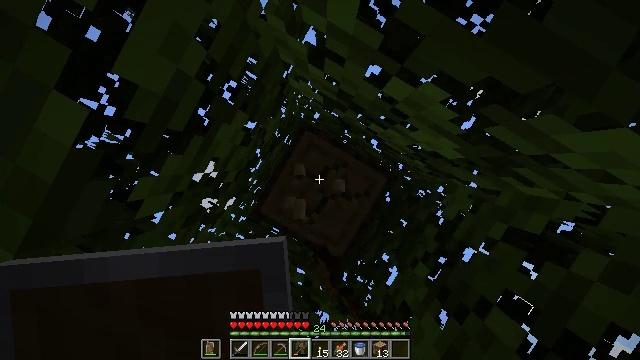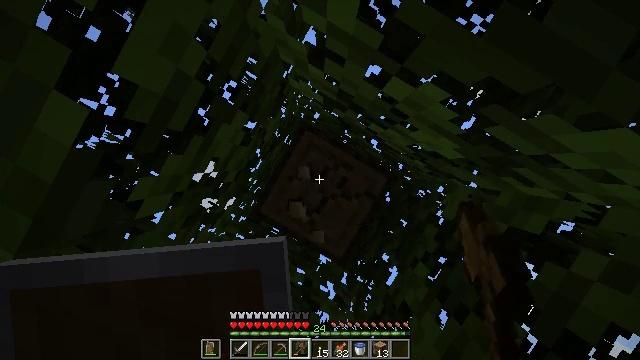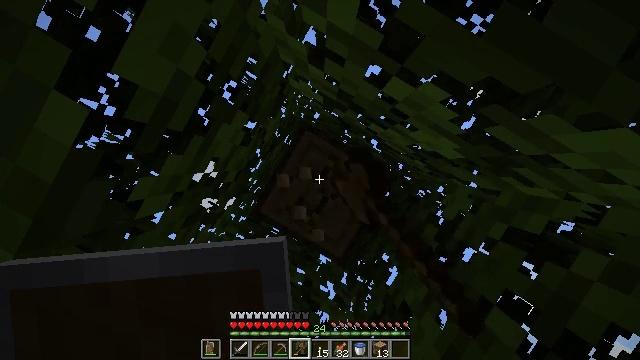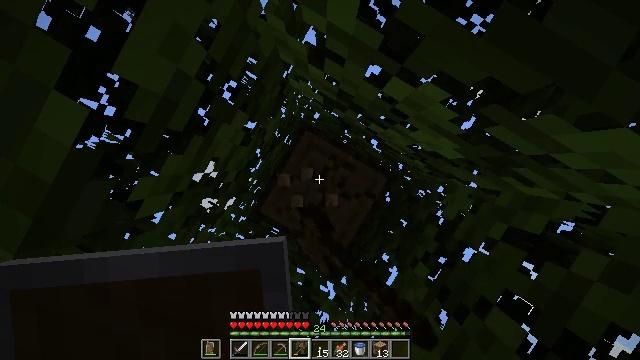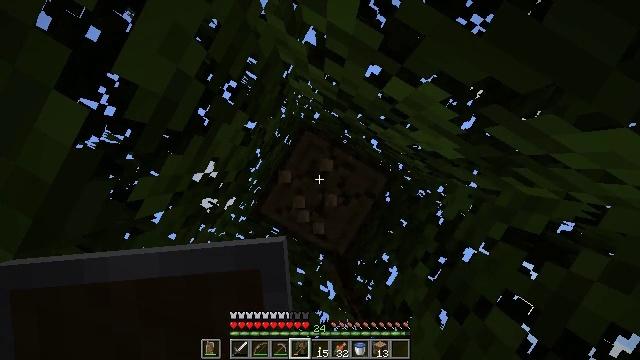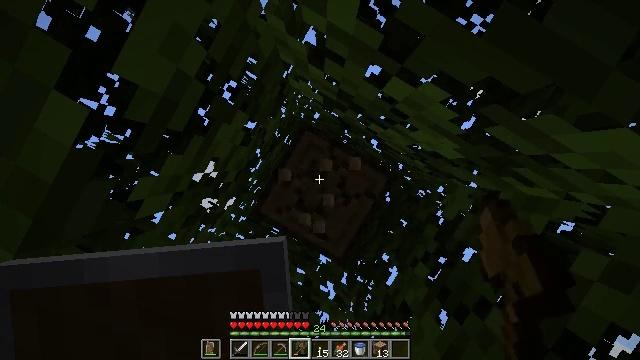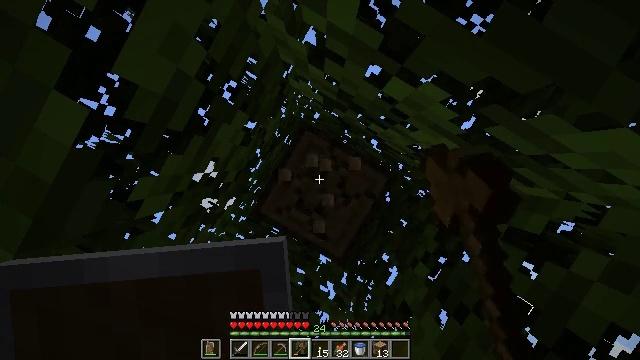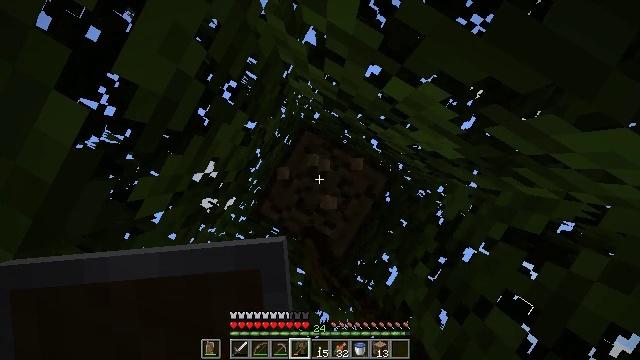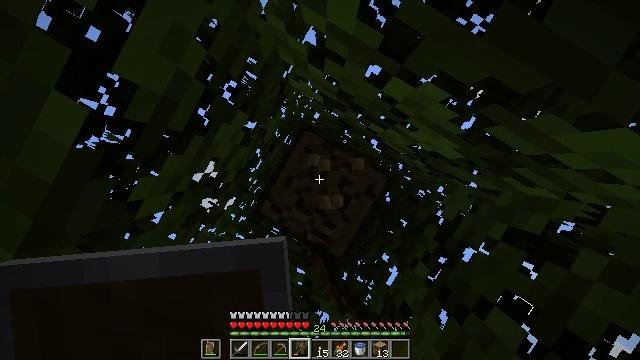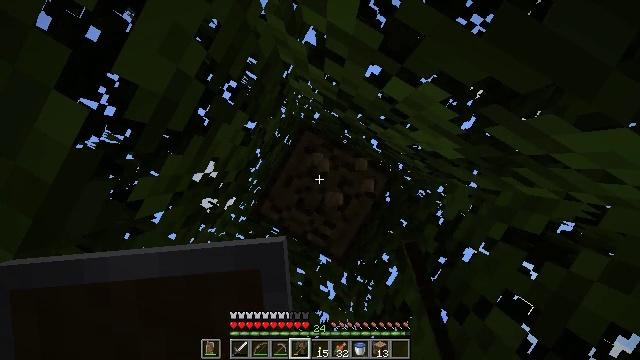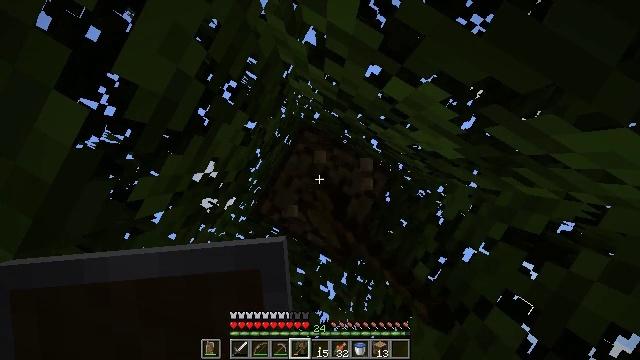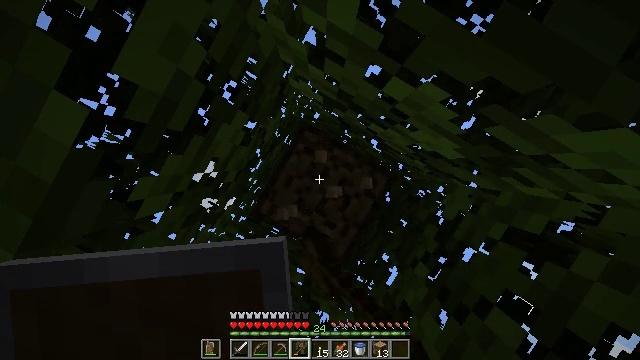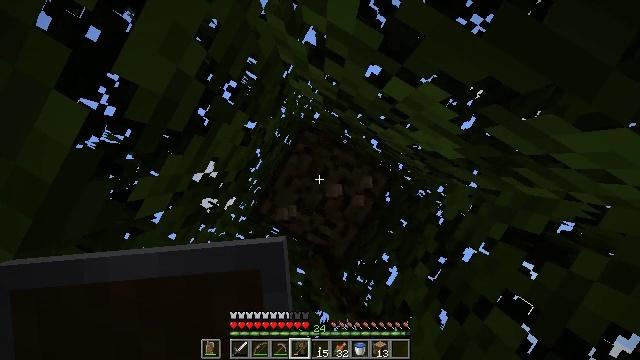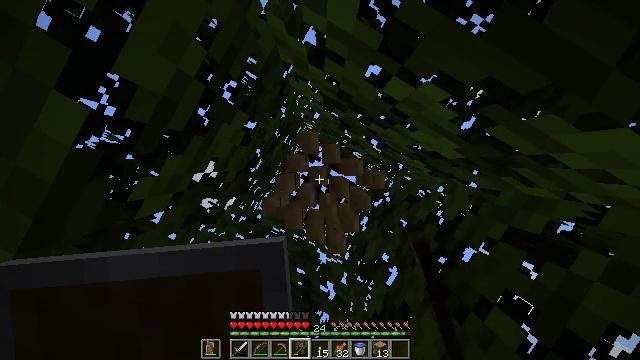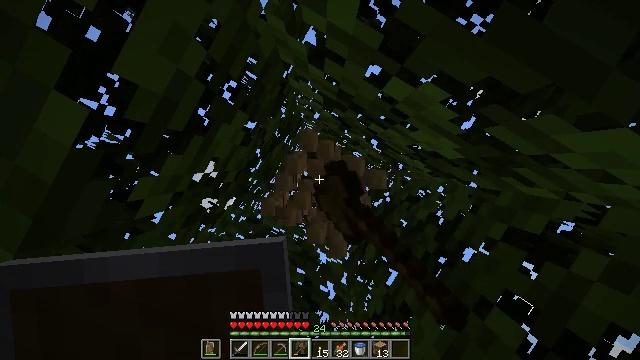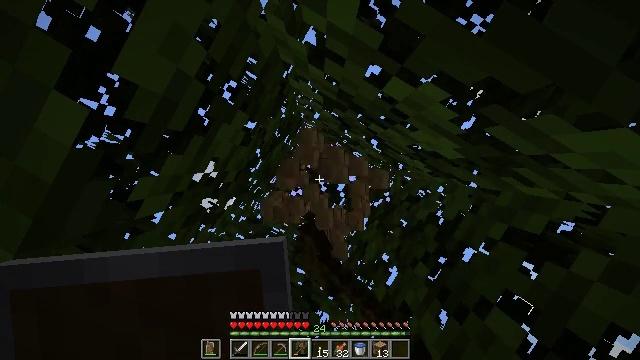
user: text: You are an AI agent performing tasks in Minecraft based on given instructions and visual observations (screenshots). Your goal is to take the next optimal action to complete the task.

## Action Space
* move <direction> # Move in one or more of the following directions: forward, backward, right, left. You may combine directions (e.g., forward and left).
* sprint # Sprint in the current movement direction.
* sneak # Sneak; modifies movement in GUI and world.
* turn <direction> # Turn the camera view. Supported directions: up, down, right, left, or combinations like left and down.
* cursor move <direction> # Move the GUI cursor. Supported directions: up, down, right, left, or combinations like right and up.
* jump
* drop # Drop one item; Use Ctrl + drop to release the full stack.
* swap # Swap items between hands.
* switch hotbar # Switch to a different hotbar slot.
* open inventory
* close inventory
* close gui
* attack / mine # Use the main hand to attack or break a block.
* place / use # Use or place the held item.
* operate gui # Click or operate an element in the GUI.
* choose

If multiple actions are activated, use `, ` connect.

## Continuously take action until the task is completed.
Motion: motion action
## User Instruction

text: Gather oak logs from trees.
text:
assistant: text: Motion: attack / mine
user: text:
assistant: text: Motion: attack / mine
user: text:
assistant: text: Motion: attack / mine
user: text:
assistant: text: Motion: attack / mine
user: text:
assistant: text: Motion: attack / mine
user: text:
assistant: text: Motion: attack / mine
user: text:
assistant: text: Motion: attack / mine
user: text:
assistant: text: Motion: attack / mine
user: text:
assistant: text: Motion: attack / mine
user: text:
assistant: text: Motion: attack / mine
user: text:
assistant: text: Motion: attack / mine
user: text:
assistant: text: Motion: attack / mine
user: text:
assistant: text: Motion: attack / mine
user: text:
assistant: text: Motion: attack / mine
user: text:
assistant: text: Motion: attack / mine
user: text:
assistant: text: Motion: attack / mine
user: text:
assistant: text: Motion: attack / mine
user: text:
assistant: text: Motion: attack / mine